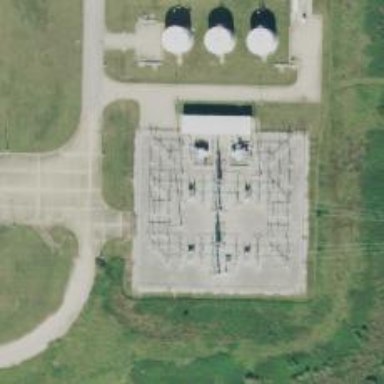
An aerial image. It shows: Switch used for power control.